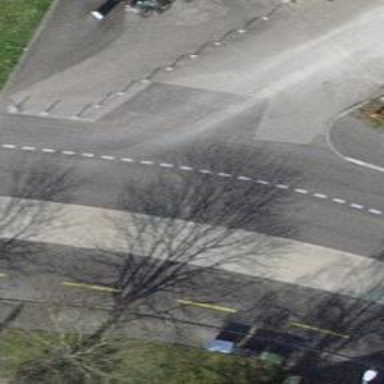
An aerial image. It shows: Unmarked crossing on asphalt footway.